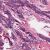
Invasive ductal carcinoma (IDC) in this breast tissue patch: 1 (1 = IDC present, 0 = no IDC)